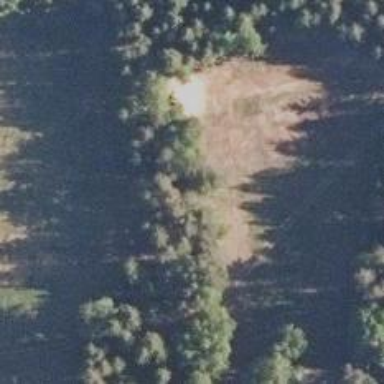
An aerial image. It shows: Disc golf hole.